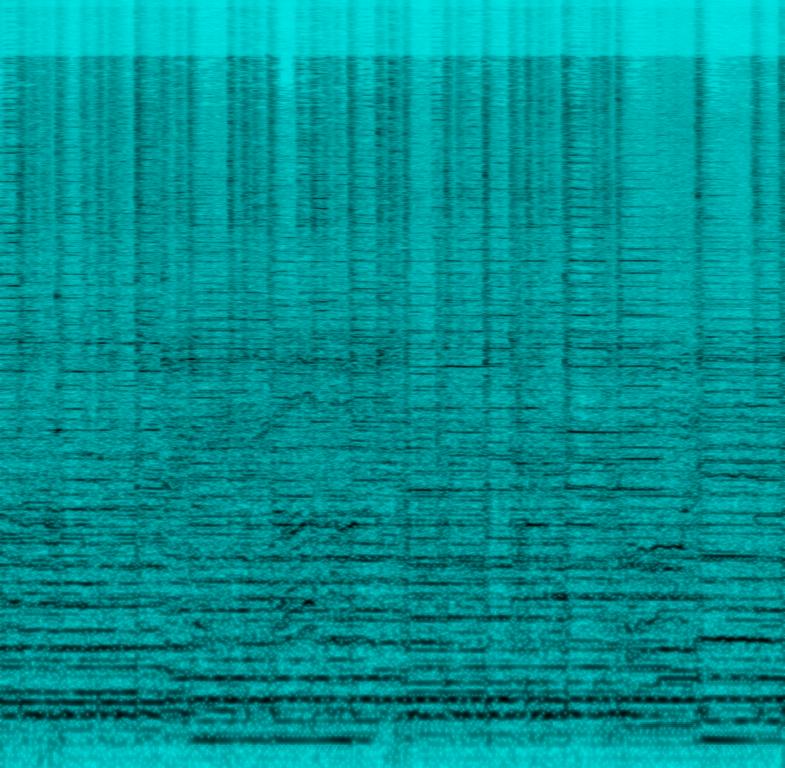
The low quality recording features a flat male vocal singing over muffled acoustic rhythm guitar. The recording is very noisy, it sounds uptempo and like it is recorded via phone.